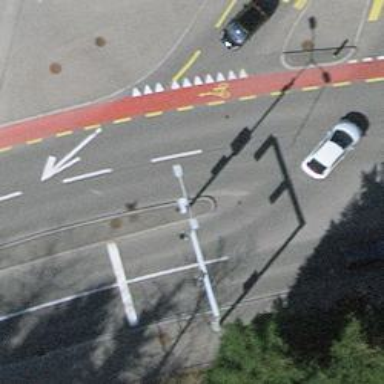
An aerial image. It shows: Road with traffic signals.